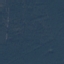
Label: Forest